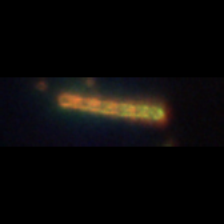
Taxon: Leptocylindrus
Group: Diatoms